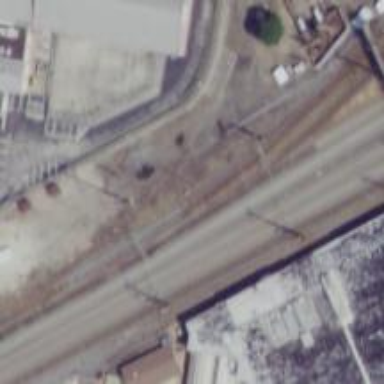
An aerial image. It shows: Rail spur service.